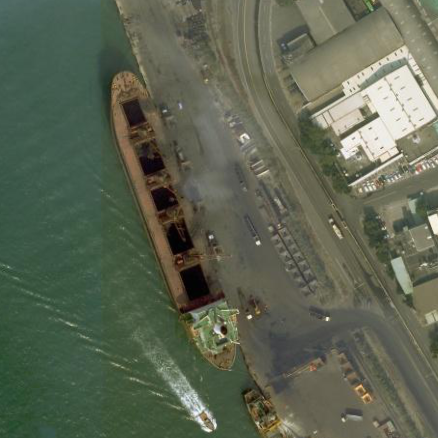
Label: Cargo_ship